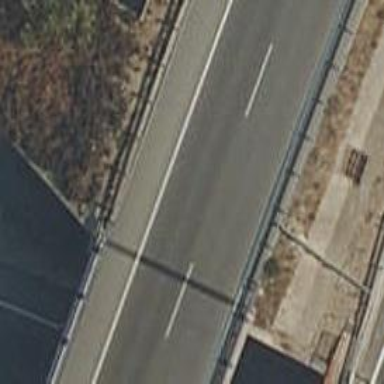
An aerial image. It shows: Motorway link.